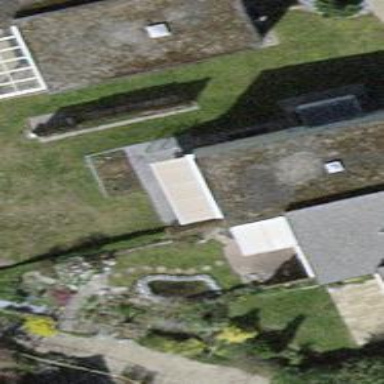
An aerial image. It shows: Terrace building.